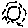
Label: sun